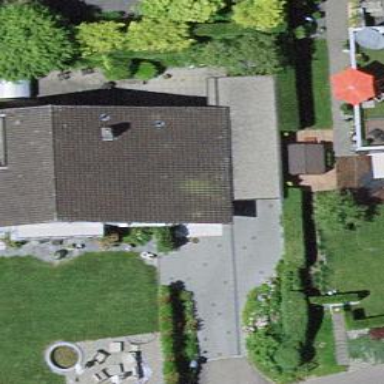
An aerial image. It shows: Residential building.